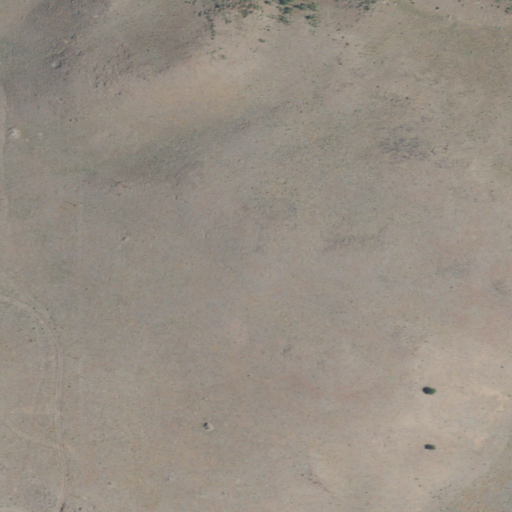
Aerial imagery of mountain in Oregon named Hunter Hill containing shrub, grassland, barren land, open development, and low intensity development